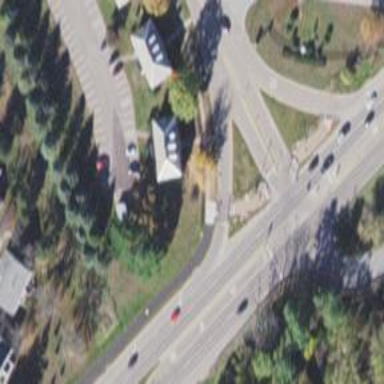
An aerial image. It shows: Path with asphalt surface and marked crossings.